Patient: sex F, age 54
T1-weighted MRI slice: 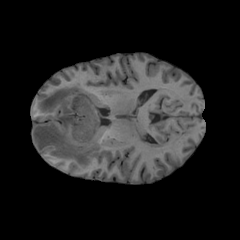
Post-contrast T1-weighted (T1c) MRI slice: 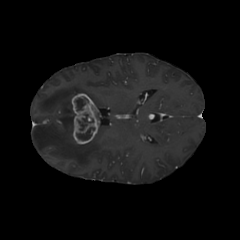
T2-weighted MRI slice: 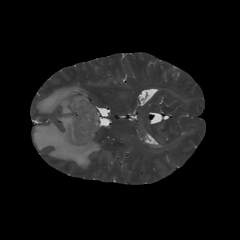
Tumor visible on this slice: yes
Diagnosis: Glioblastoma, IDH-wildtype
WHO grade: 4